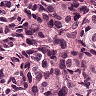
Metastatic tissue present: yes